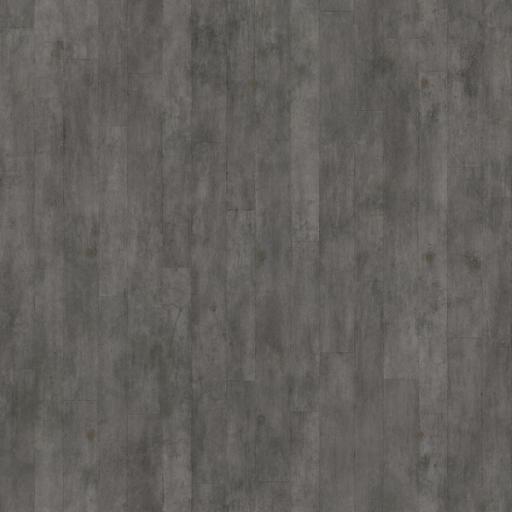
Tags: bunker cast concrete gray